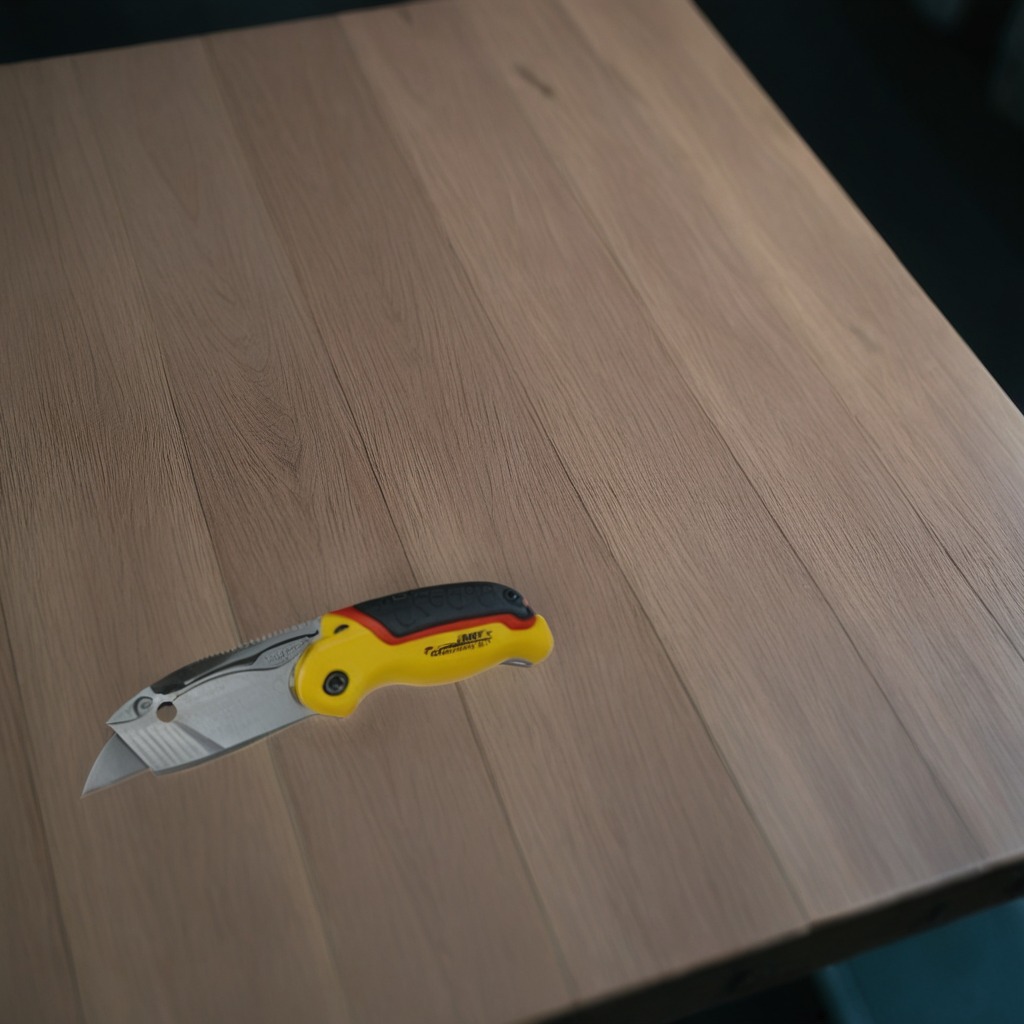
A utility knife is lying on a table in a small garage.